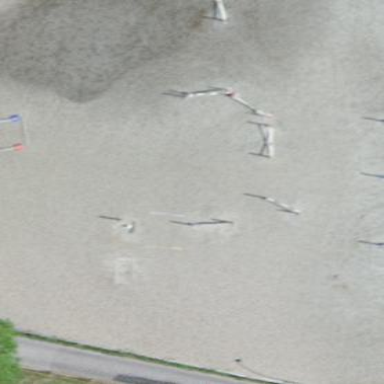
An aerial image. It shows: Equestrian pitch used for leisure and sports activities.